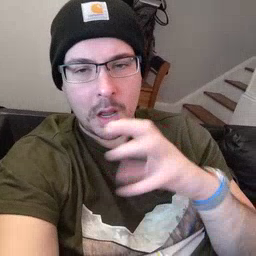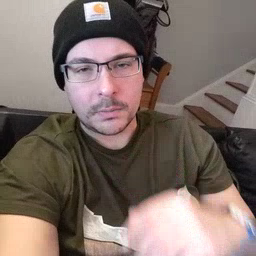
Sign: hot